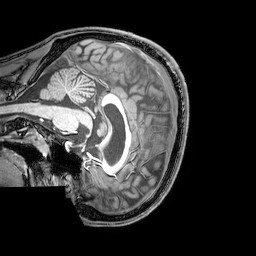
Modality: T1w
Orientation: sagittal
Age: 21
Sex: male
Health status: healthy
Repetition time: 0.081 s
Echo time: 0.037 s